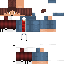
A male human skin with medium skin, wearing brown long hair dressed in a blue hoodie and brown pants, featuring a closed mouth.